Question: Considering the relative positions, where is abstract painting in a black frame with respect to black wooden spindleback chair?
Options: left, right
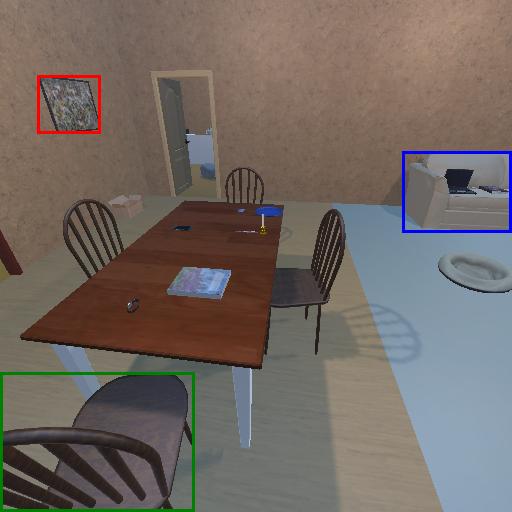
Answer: left